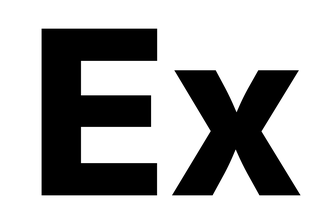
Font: Inter_ExtraBold